Field crop: tomato
Growth stage: 1
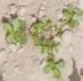
Species: portulaca